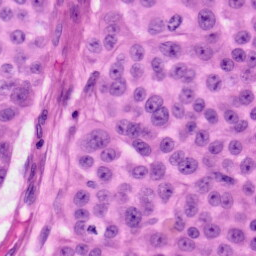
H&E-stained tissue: Skin